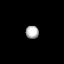
Tissue: lung
Cell type: Epithelial cells
Senescence score: 0.1493
Nuclear area (px): 167
Mean DAPI intensity: 175.311